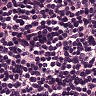
Metastatic tissue present: no